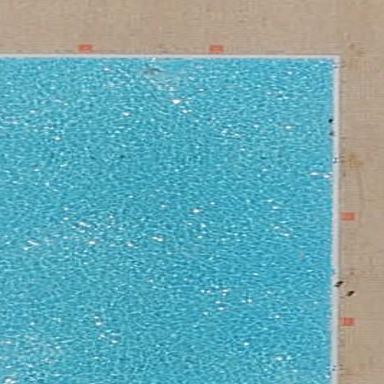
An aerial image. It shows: Swimming pool located in leisure land.